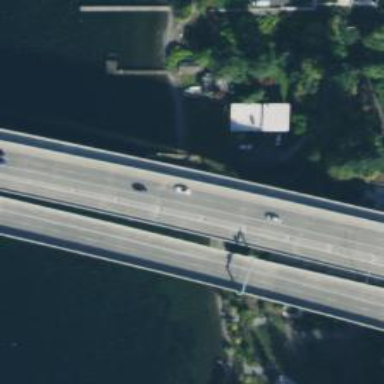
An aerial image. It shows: Bridge supported by piers.